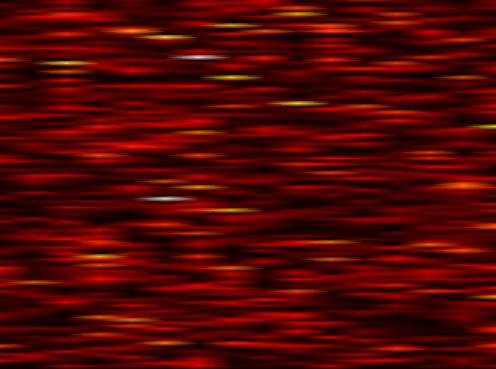
Label: OFDM